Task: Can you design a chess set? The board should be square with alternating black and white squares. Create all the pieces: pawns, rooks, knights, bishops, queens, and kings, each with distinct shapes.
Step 5115:
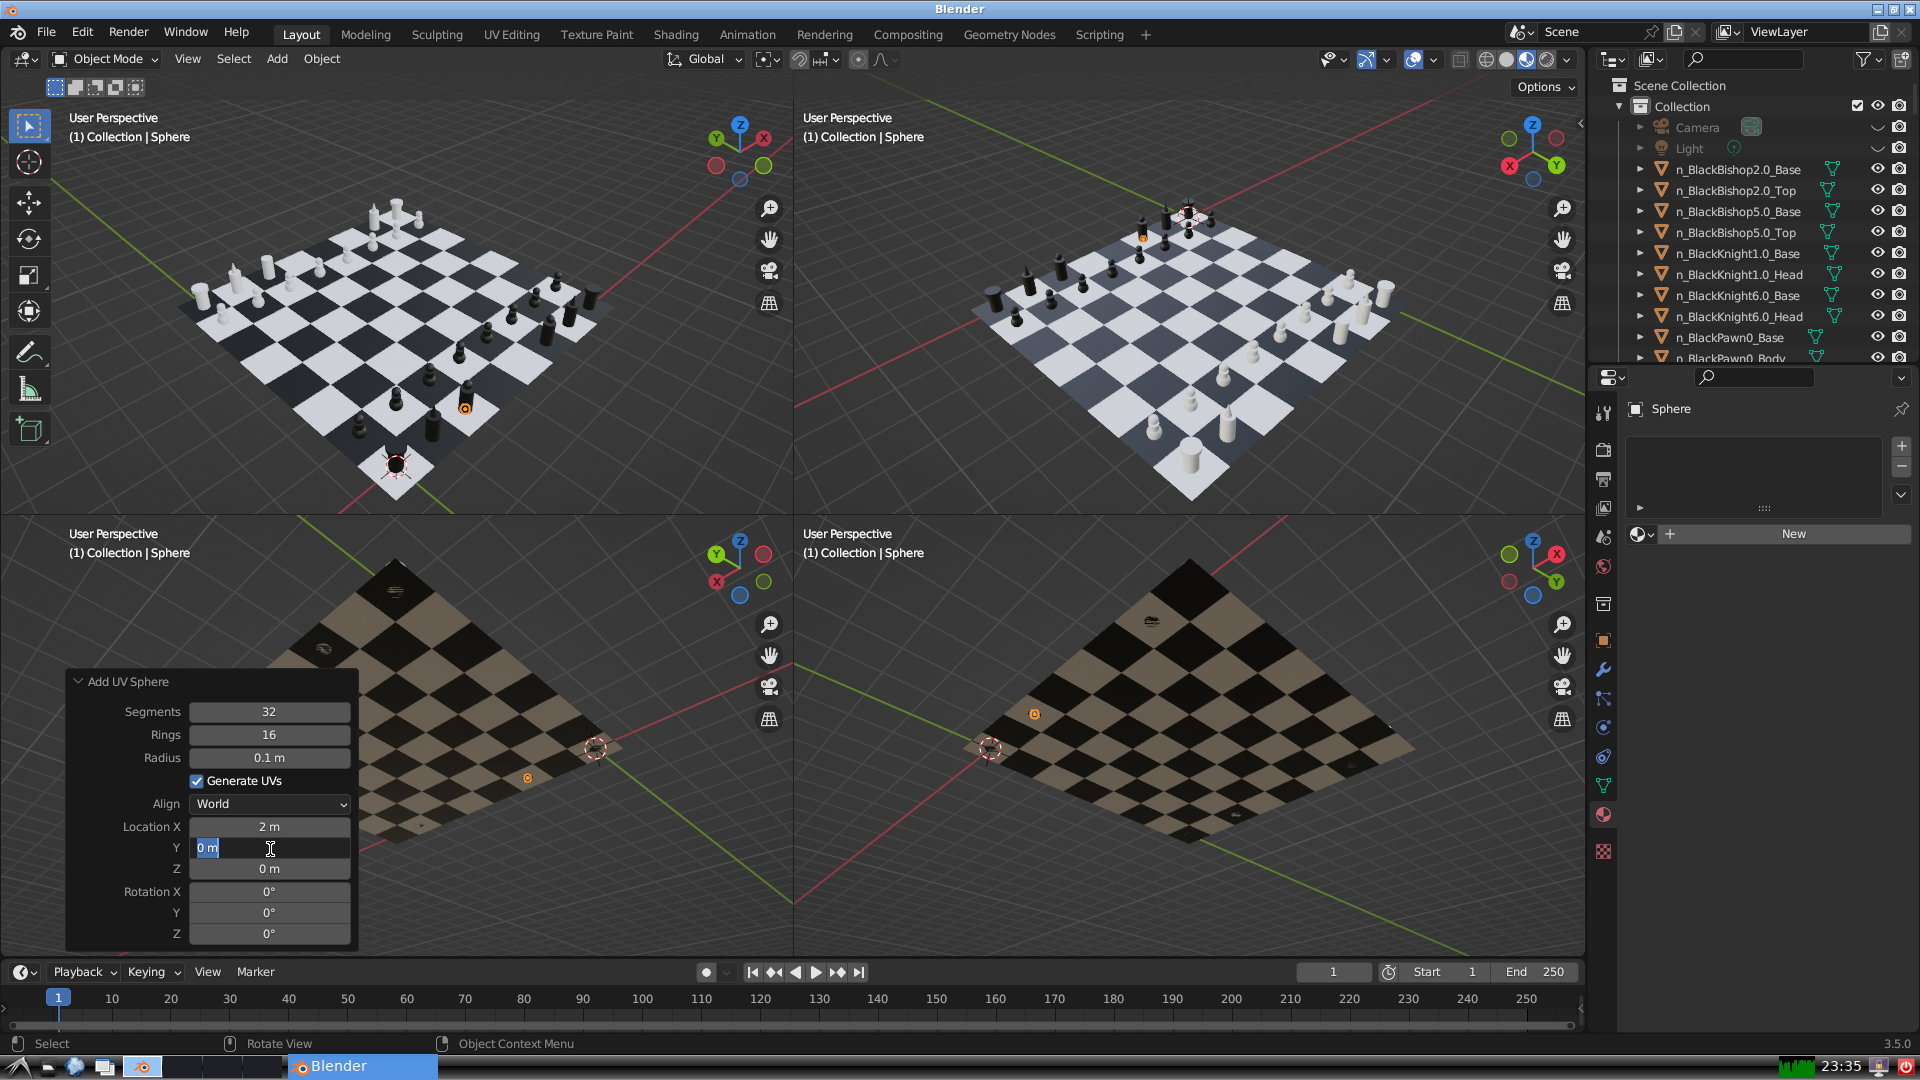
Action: input_text: 7.0